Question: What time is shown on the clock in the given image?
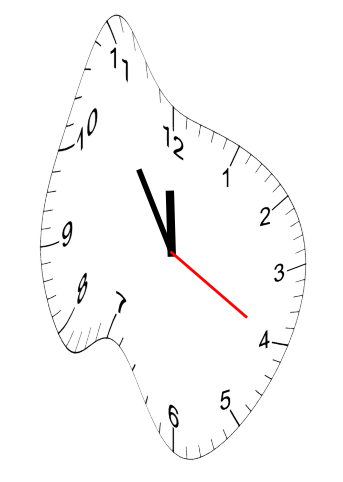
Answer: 11:54:20